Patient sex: M
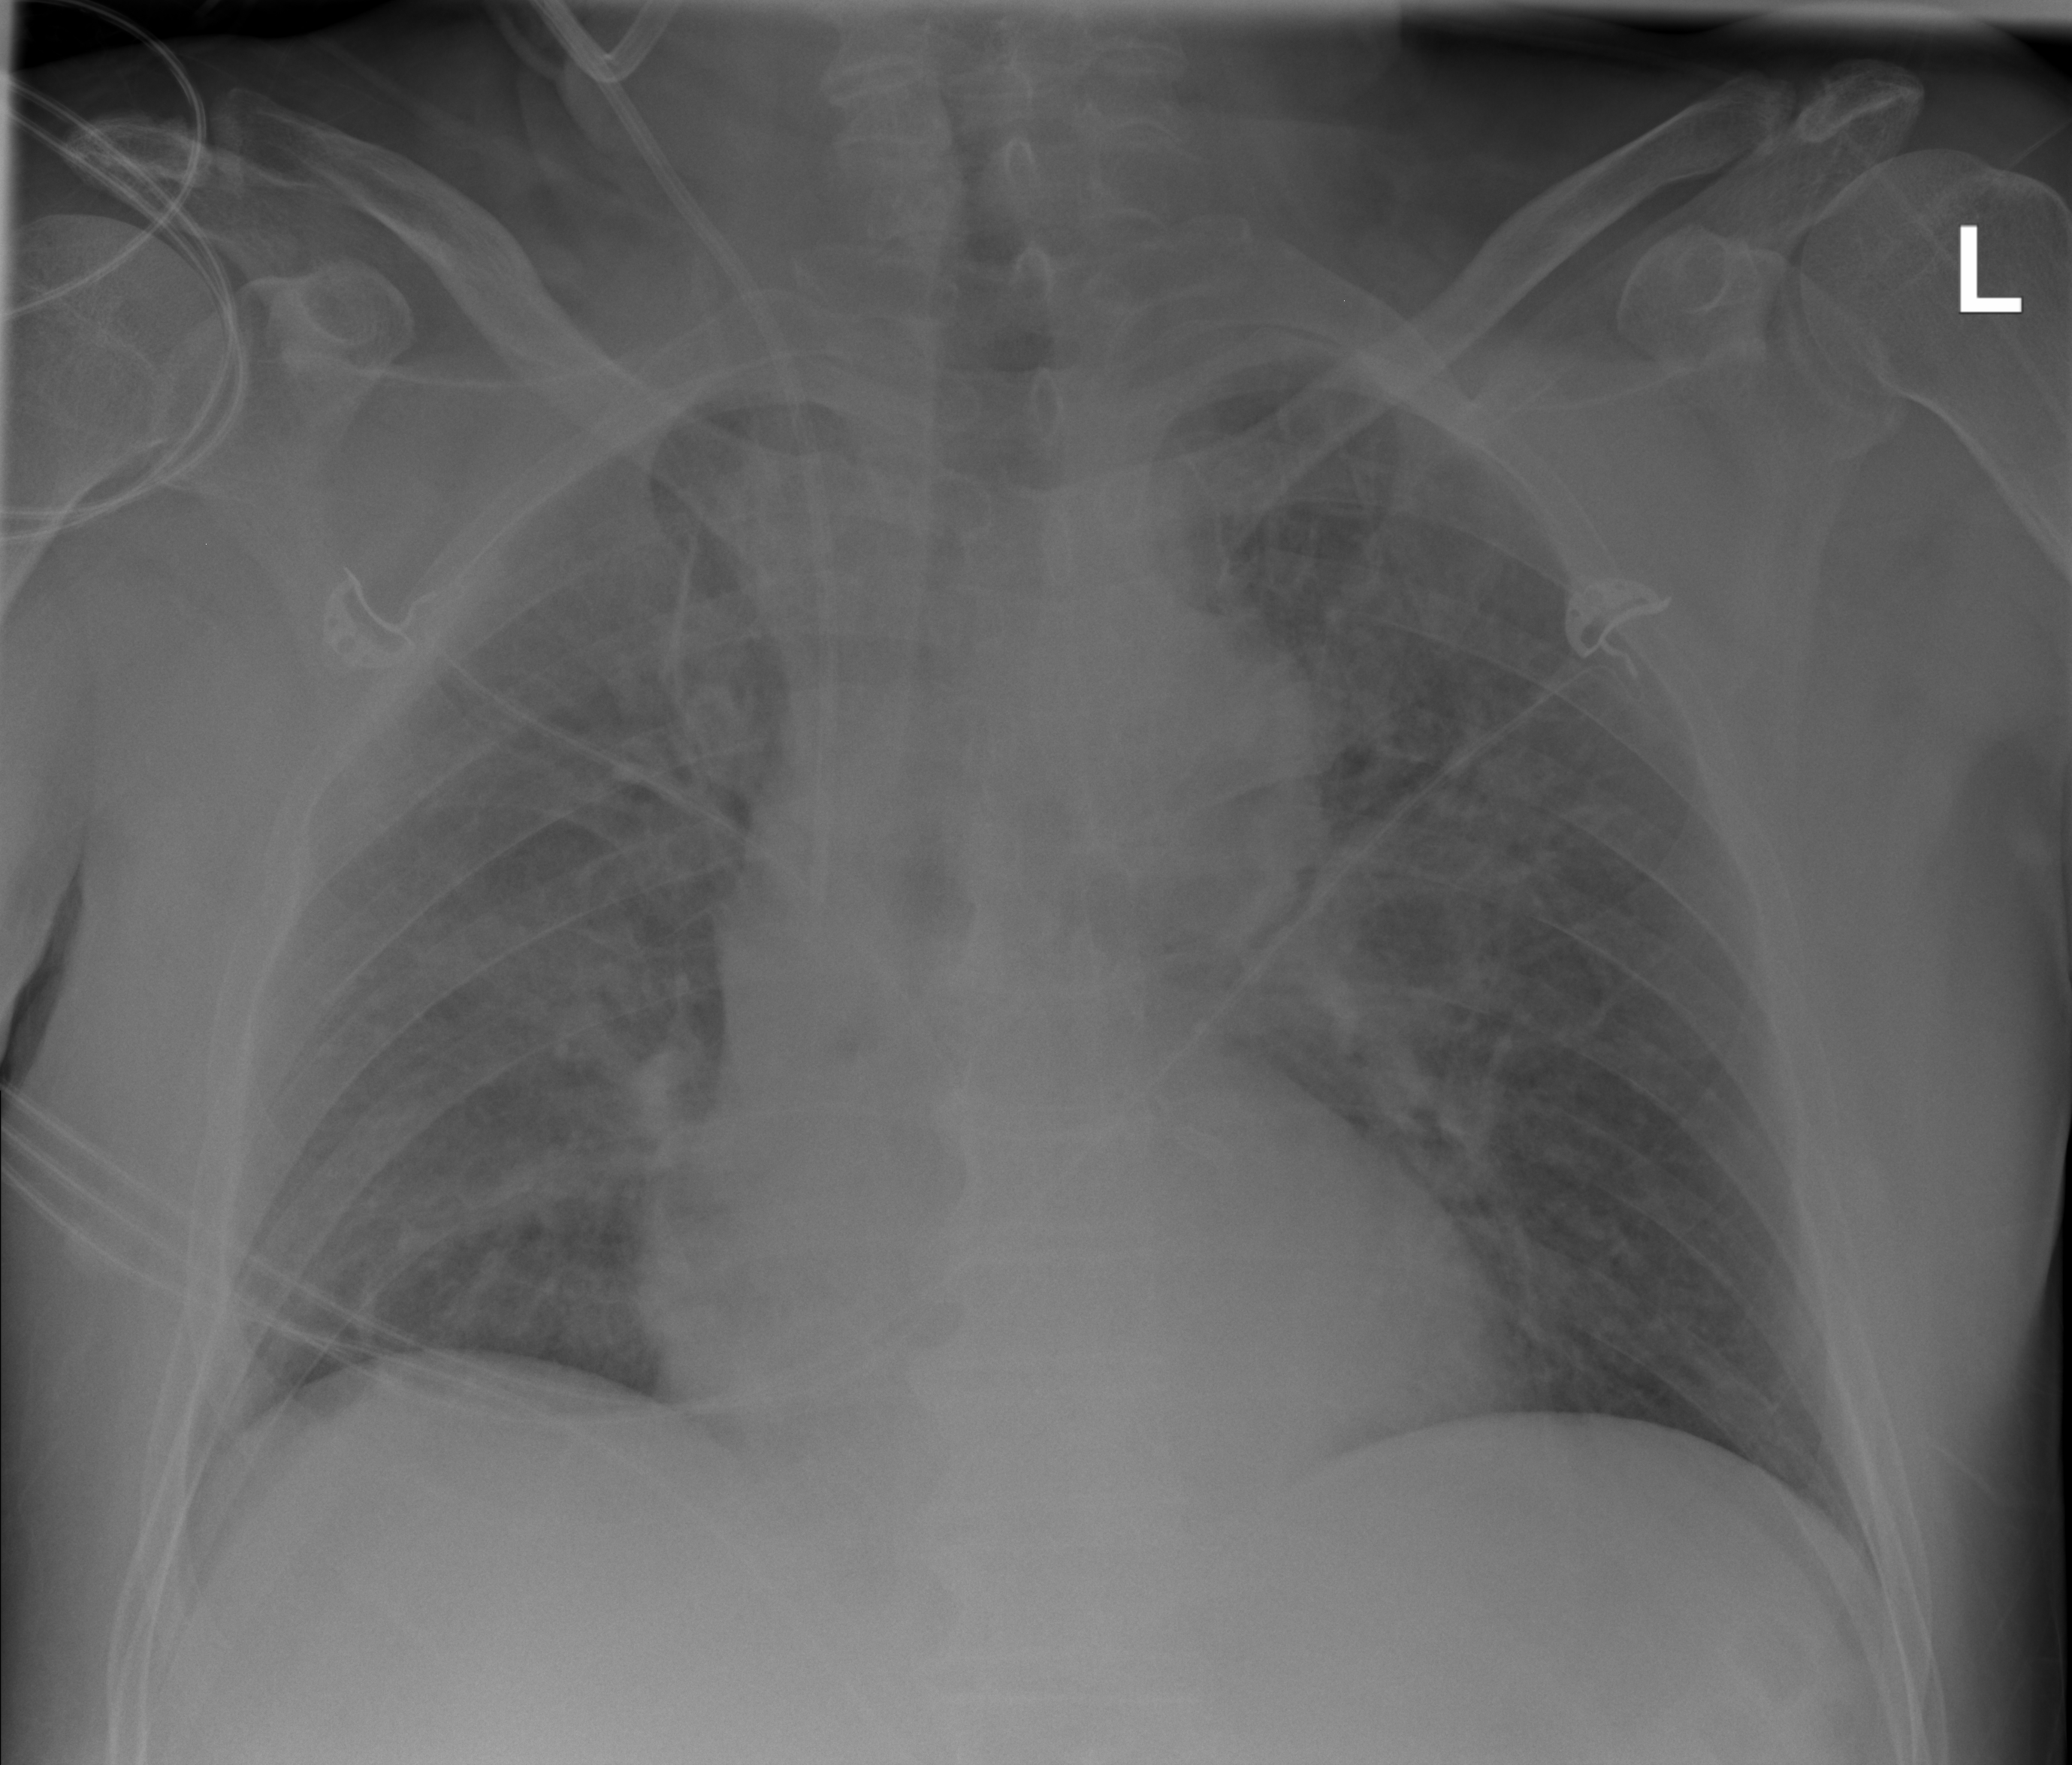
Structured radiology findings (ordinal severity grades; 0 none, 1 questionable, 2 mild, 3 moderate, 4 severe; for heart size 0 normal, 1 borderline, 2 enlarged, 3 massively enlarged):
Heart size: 0
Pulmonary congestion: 1
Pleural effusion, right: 0
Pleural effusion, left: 0
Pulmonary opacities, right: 2
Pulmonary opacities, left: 2
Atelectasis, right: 2
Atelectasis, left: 2